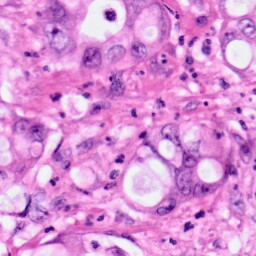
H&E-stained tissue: Pancreatic